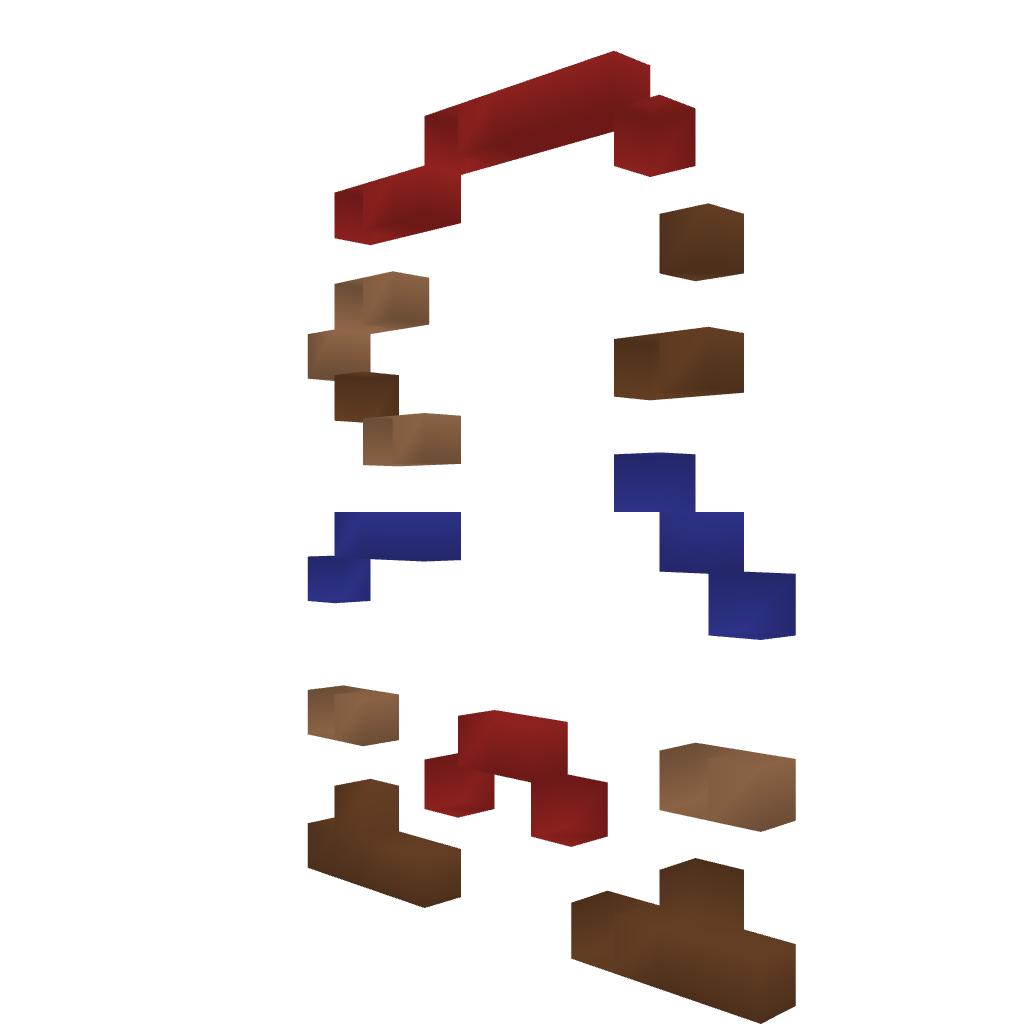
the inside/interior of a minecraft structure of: Super Mario 8-Bit Style [Standing]